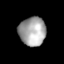
Tissue: lung
Cell type: Pericytes
Senescence score: 0.5642
Nuclear area (px): 755
Mean DAPI intensity: 166.212